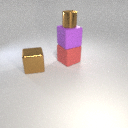
large brown metal cube in front of large red rubber cube